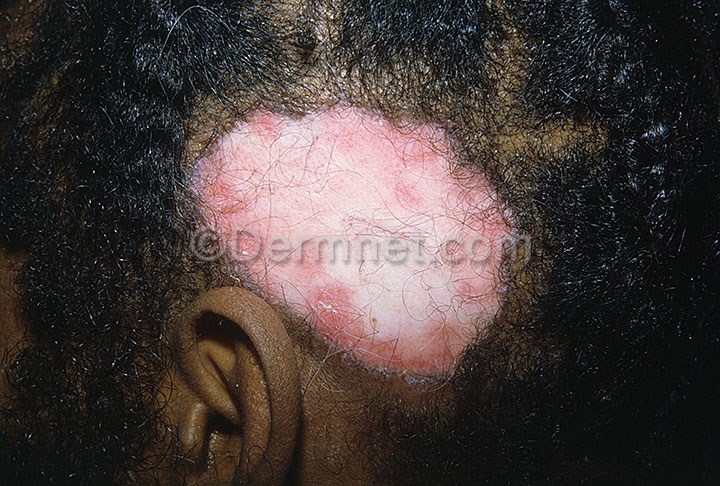
Disease: Lupus and other Connective Tissue diseases